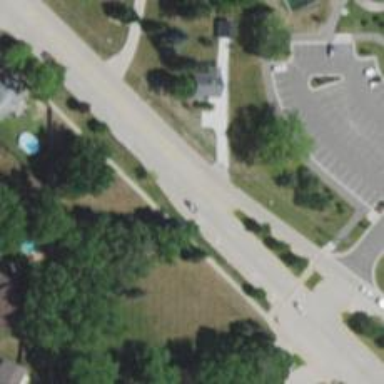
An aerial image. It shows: Tertiary road with separate sidewalk.